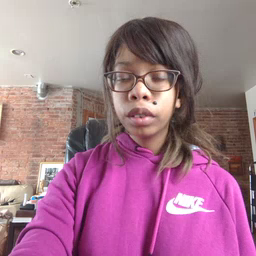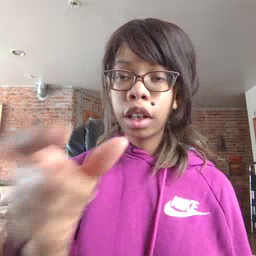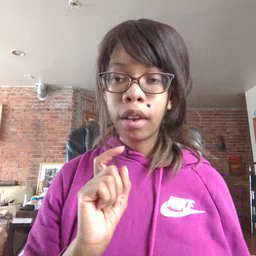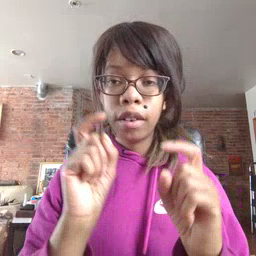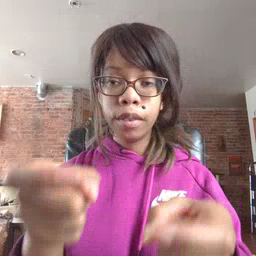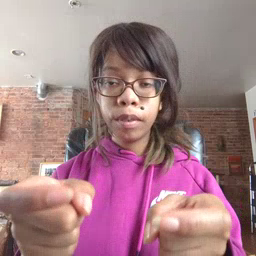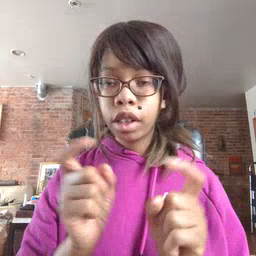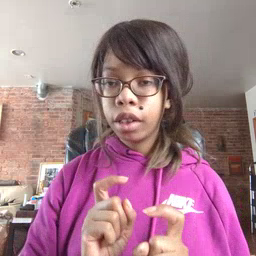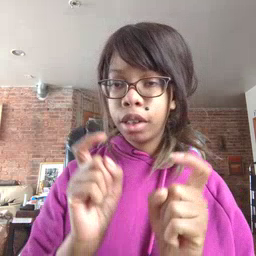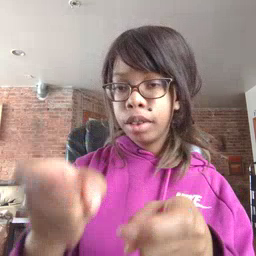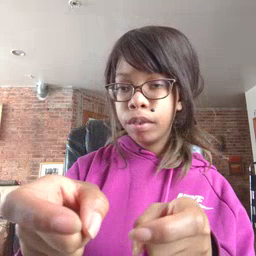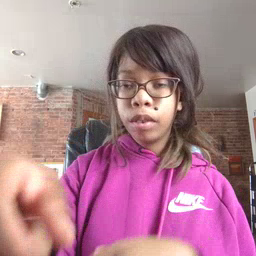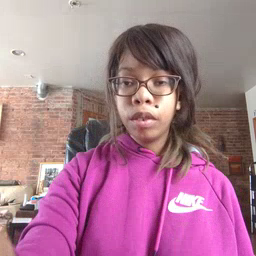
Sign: gift